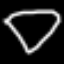
Label: diamond